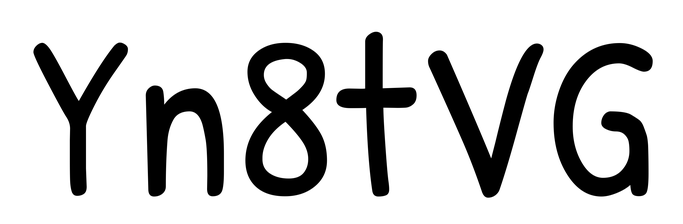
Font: PatrickHand-Regular